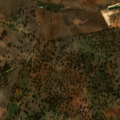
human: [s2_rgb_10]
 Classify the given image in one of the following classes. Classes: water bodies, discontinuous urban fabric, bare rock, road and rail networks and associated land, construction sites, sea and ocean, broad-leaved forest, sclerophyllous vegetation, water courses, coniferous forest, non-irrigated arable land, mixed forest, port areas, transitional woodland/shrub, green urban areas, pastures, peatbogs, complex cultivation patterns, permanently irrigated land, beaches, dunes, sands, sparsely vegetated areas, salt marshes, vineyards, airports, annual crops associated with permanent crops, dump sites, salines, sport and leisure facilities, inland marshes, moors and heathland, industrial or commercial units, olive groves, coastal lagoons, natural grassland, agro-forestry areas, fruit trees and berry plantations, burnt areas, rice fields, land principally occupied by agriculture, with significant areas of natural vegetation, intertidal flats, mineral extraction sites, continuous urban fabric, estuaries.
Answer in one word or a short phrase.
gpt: non-irrigated arable land, olive groves, annual crops associated with permanent crops, agro-forestry areas